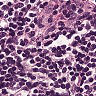
Metastatic tissue present: no